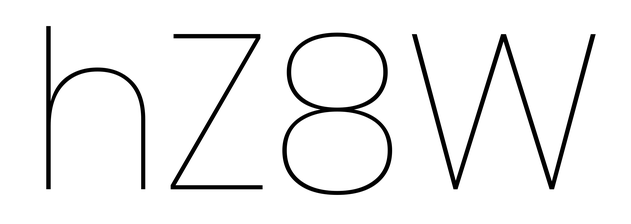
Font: Poppins-Thin